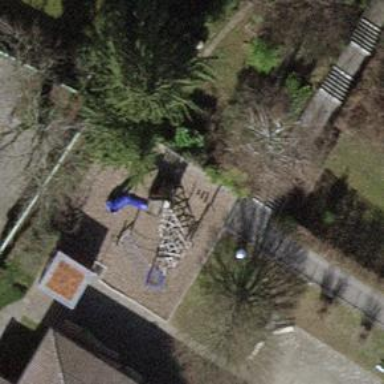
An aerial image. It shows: Set of concrete steps.